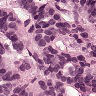
Metastatic tissue present: yes